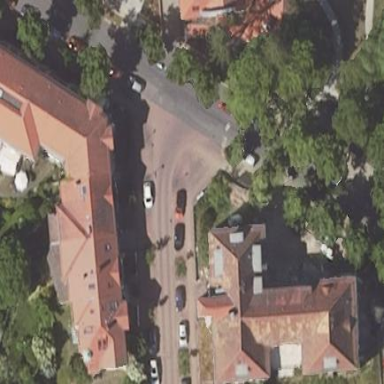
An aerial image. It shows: Building.